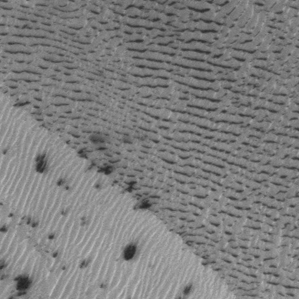
Label: frost